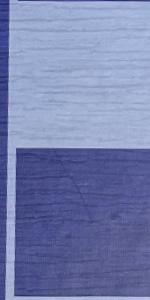
Label: Empty